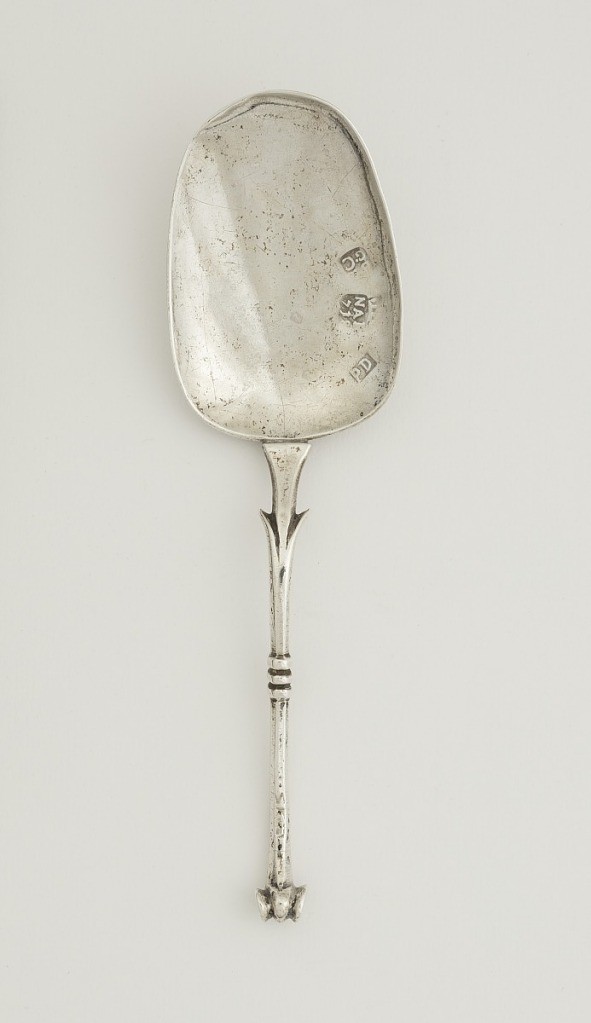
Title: spoon
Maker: PD
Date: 1718
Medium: silver
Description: Broad oval spoon-bowl. S-scrolled handle with three ribs in center, terminating in volute scroll.